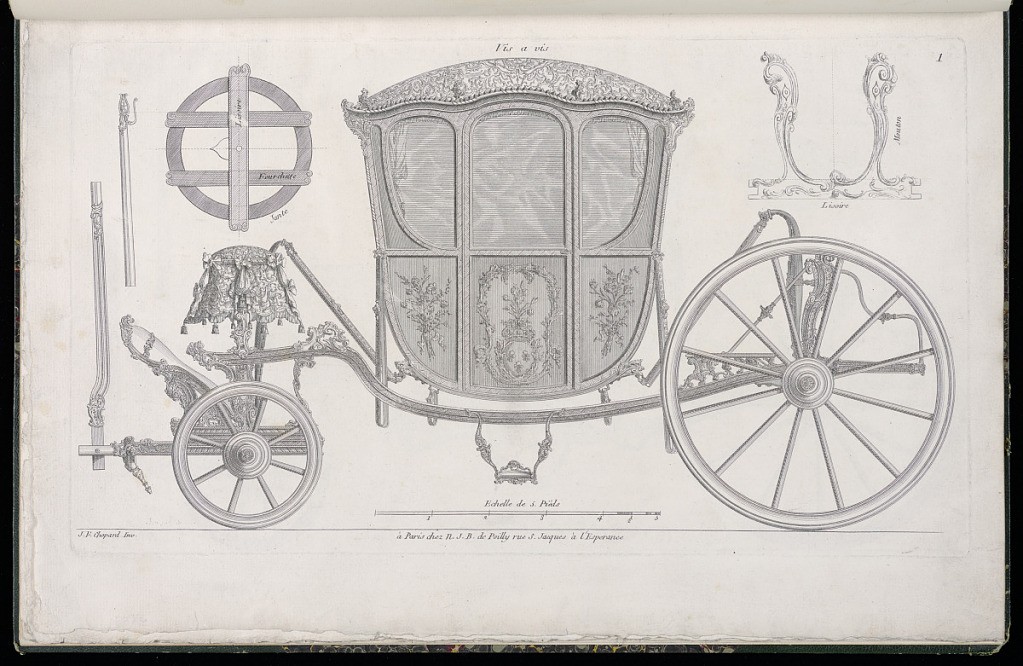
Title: Vis à vis
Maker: Jean-François Chopard, French, active 18th century
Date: ca. 1750
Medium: Engraving on laid paper
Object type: Bound print
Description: Plate 1, Folio 1 of a series of 13 prints of designs for carriages or coaches. Carriage decorated with rocaille motifs, shown in elevation, with details of the various parts at upper left and upper right. Passengers seated inside the carriage would be facing each other.